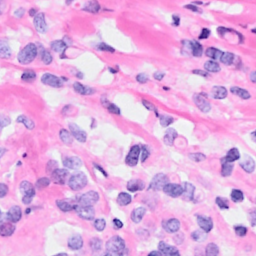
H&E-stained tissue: Breast